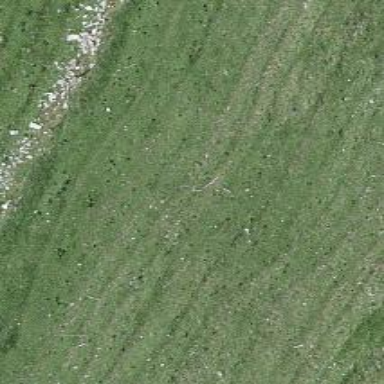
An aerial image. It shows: Path on the ground.